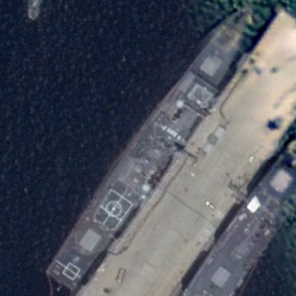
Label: cruiser